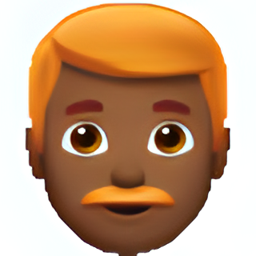
Name: man red haired medium dark skin tone
Emoji: 👨🏾‍🦰
Group: People & Body
Sub-group: person